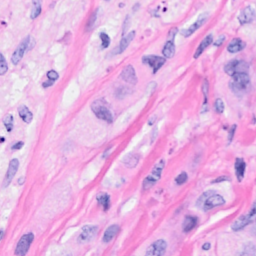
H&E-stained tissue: Breast